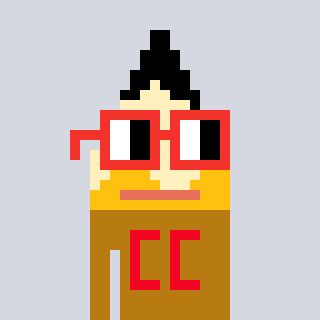
a pixel art character with square red glasses, a pencil-shaped head and a gold-colored body on a cool background